Question: I have a folder containing 4 sub-folders, and each sub-folder contains 4 images (for a total of 16 images). I want to combine these 16 images into 1 image.
Example of structure:
'''
0/0.png
0/1.png
...
1/0.png
1/1.png
...
3/3.png
'''
This is how the images are combined into one image:

Each column represents a sub-folder.
I have +30 of these folders, and that's why I want to create a script instead of doing it manually in Photoshop.
I downloaded ImageMagick for Windows and tried to create a batch script that I could run.
I tried this:
'''
cd %cd%
for /r /d %%a in (*.png) do montage -tile 5x4 "result.png"
'''
This doesn't work (no image, nor error in CMD). Please note that I am completely new to both ImageMagick and creating .bat files in Windows.
So, how can modify my script so it goes through all the sub-folders and creates/convert a single montage/tile from all the images in the sub-folders?
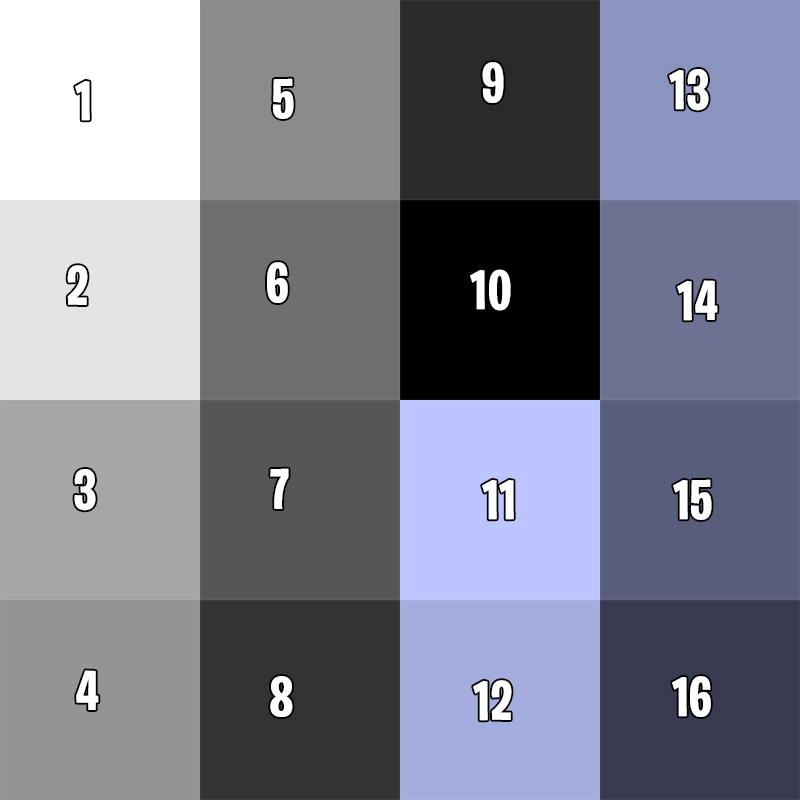
Answer: I do not know Windows scripting syntax. But if you loop over each directory of your 30 directories and run the following ImageMagick command from Mark Setchell converted to Windows slashes, that should work.
'''
magick.exe ( 0\*.png -append ) ( 1\*.png -append ) ( 2\*.png -append ) ( 3\*.png -append ) +append result.png
'''
Since I do not know Windows .bat scripting, it is possible that the answer from Gerhard Barnard may do just that.